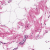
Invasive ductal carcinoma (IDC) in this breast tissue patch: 0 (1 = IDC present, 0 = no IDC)